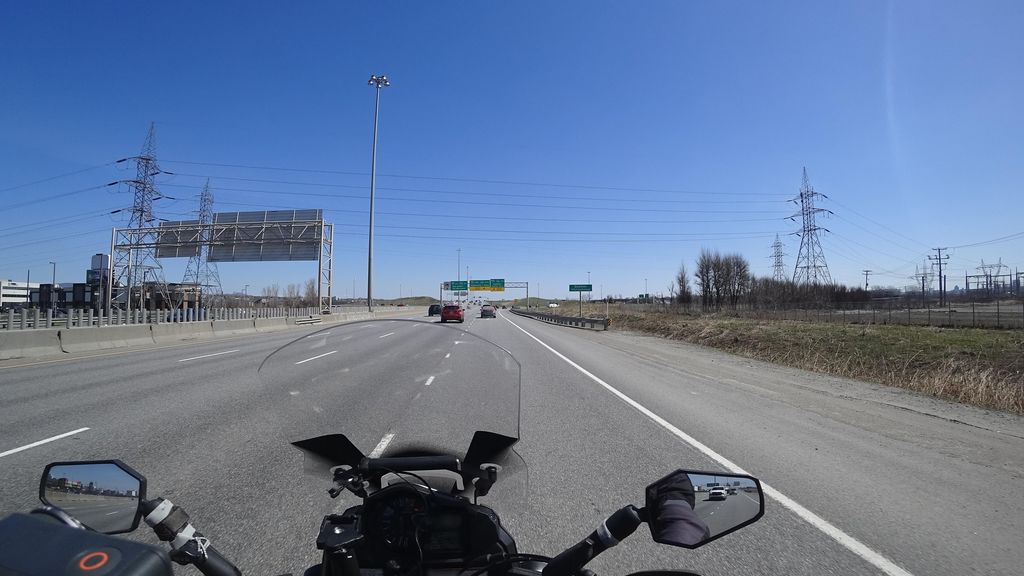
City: quebec_city